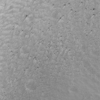
Label: not_dusty